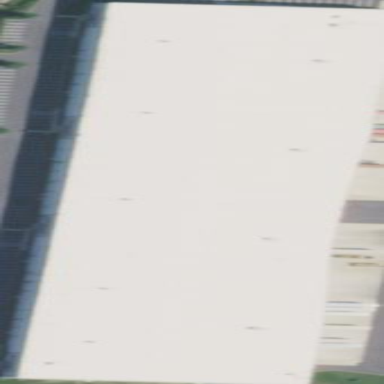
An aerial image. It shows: Warehouse.